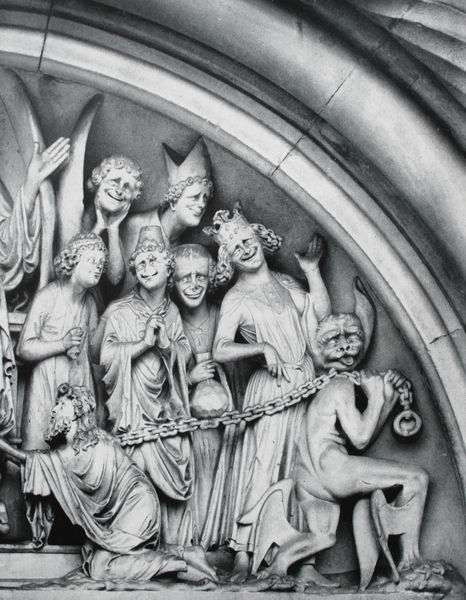
Titel: Fürstenportal, Verdammte des "Weltgerichts"
Standort: Bamberg
Institution: Dom
Schlagwörter: flügel, fuß, gruppe, mann, menschen, ausschnitt, hut, mund, nase, szene, weiss, blick, bart, gesichter, mütze, augen, falten, gesicht, rahmen, sockel, stein, gesten, hände, kirche, figur, gewand, haare, gewänder, krone, locken, rund, engel, krug, skulptur, statue, lächeln, relief, bogen, fassade, kette, mauer, figuren, rundbogen, bischof, könig, karikatur, falte, detail, bronze, faltenwurf, plastik, foto, fotografie, photographie, lachen, gefäß, narren, dom, plastisch, schwarzweiß, ketten, knien, schuh, dämon, altar, architrav, gestalten, grinsen, photo, halbrund, fragment, portal, grimasse, hubi, christus, jesus, hölle, jüngstes gericht, leiden, teufel, zunge, mittelalter, klerus, geistliche, mitra, tiara, könige, heilige, sünde, satan, seele, archivolte, fratze, fratzen, gel, grimassen, tympanon, tehen, marmot, passion, lachend, kleriker, totentanz, flaten, sünder, engelsflügel, bamberg, are, irre, strassburg, kniens, bischofshut, stein krone, törricht, lästern, sockeö, glückselige, dmon, reinassance, #relief